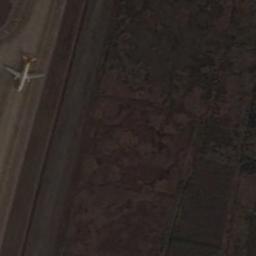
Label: airplane